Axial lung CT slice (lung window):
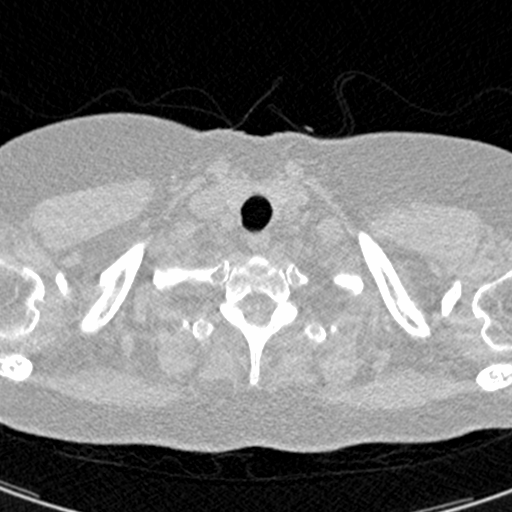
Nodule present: no